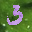
Label: 3